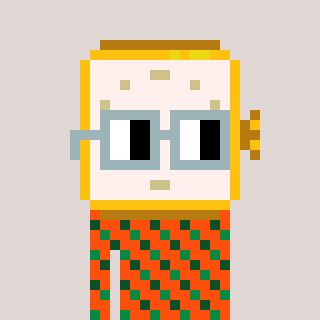
a pixel art character with square dark gray glasses, a watch-shaped head and a orange-colored body on a warm background